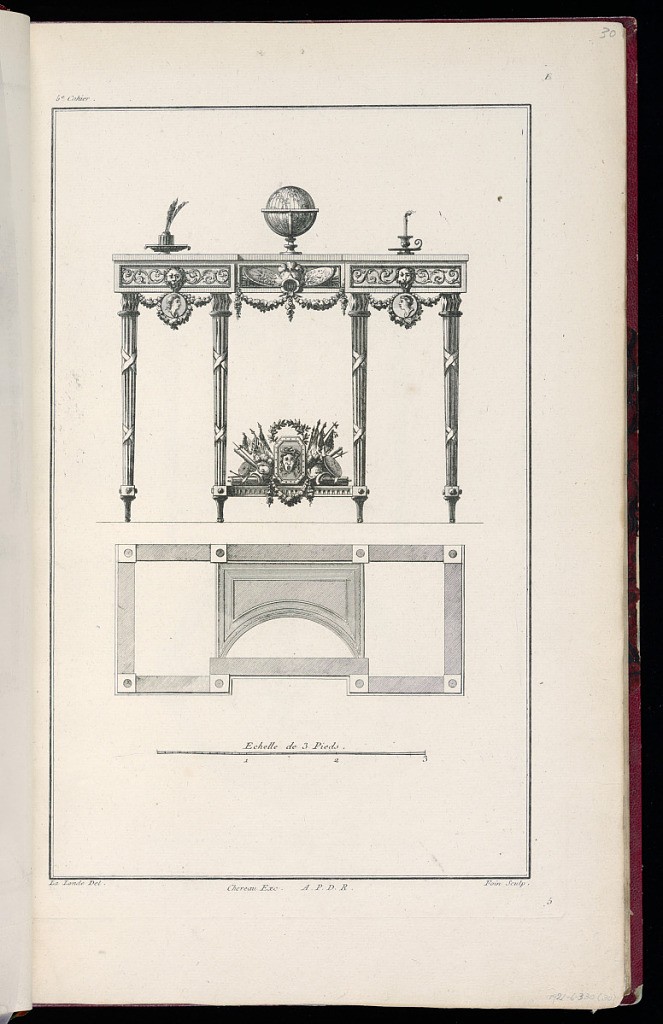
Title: Console Table Design
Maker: Richard de Lalonde, French, active 1780–96
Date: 1785-1788
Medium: Etching on off-white laid paper
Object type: Print
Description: Elevation of four-legged console table with an inkwell, globe, and candle on top. The table has fluted, tapered legs topped with hybrid capitals. The front of the table is carved with scrolls and lion heads holding portrait medallions (on the left and right) and a helmet with shields and quiver in the center. A trophy with helmets, flags, fasces, a laurel wreath, and a shield with a gorgon head is placed on a low pedestal under the table. The plan view of the table is indicated directly under the elevation. Below the plan is a scale bar of three French feet ("Echelle de 3 Pieds"). The plate is signed and numbered.